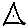
Label: triangle